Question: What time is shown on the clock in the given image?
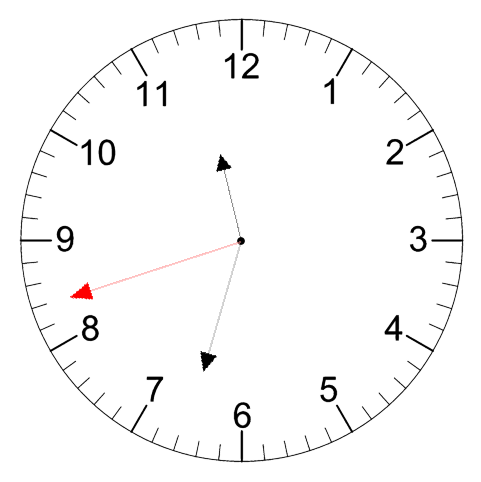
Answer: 11:32:42